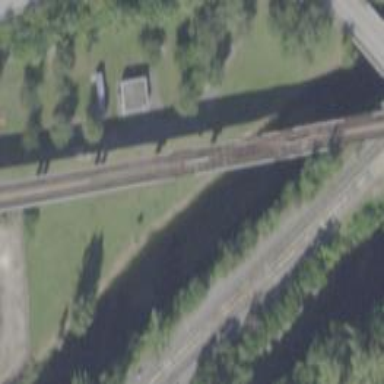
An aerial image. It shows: Railway crossing.